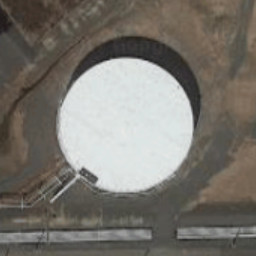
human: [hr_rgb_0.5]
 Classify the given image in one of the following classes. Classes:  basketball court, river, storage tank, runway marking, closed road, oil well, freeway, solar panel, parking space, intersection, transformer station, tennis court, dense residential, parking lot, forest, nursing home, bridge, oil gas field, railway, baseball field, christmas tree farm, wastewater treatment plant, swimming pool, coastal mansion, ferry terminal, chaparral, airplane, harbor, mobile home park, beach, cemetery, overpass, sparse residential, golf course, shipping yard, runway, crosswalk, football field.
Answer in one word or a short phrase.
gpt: storage tank